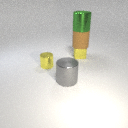
small yellow metal cube below large green metal cylinder